Interaction volume radius: 10 \u00c5
Interaction volume height: 25 \u00c5
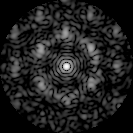
Disorder parameter: 0.6418